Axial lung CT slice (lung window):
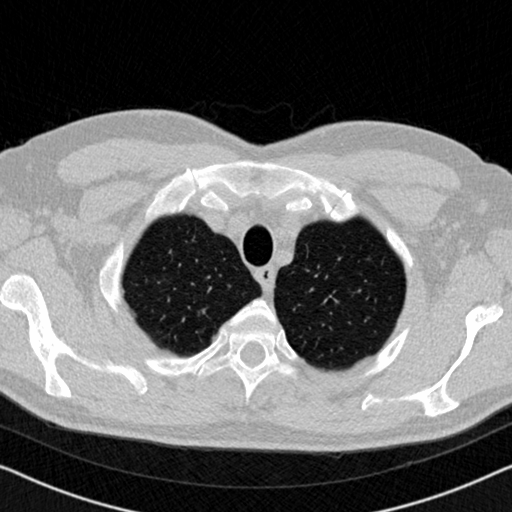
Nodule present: no